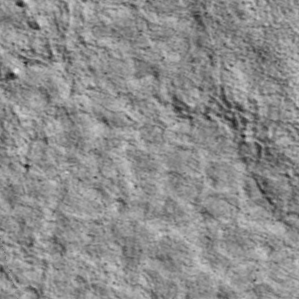
Label: non_frost